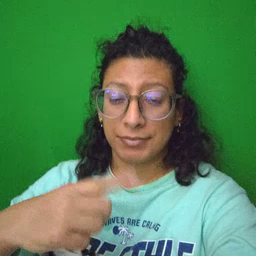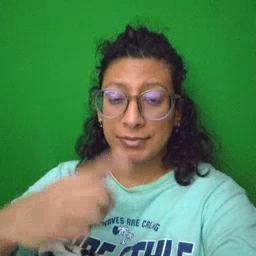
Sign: say